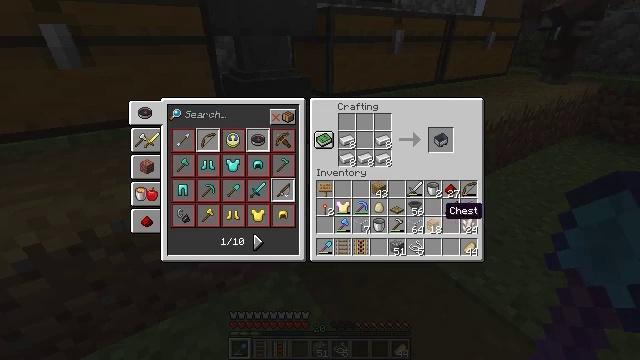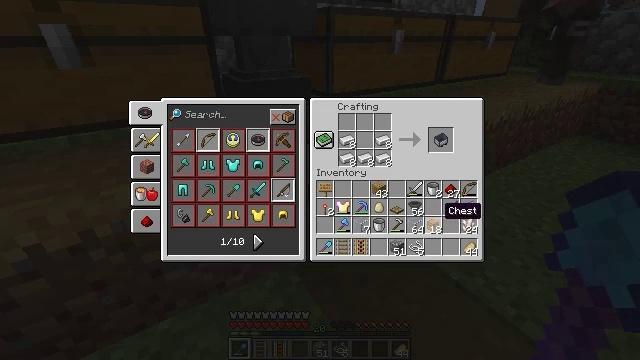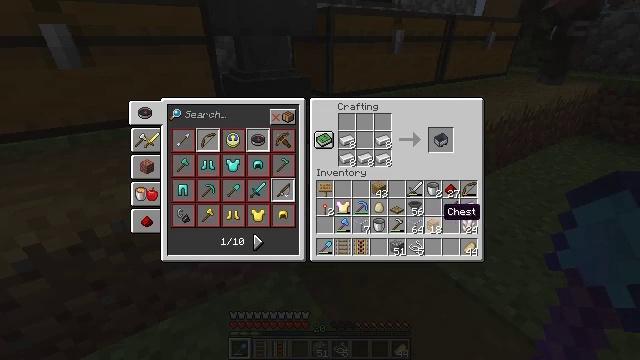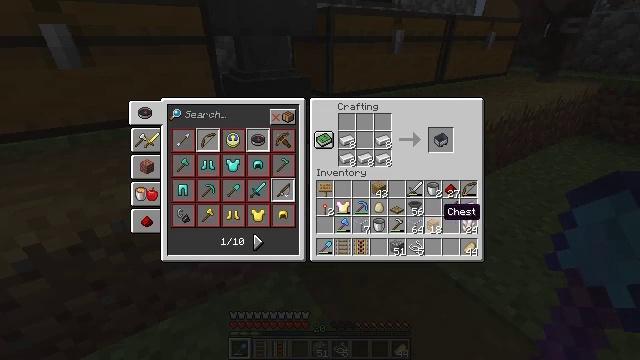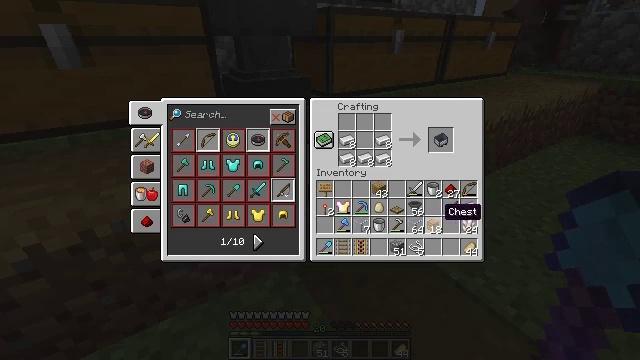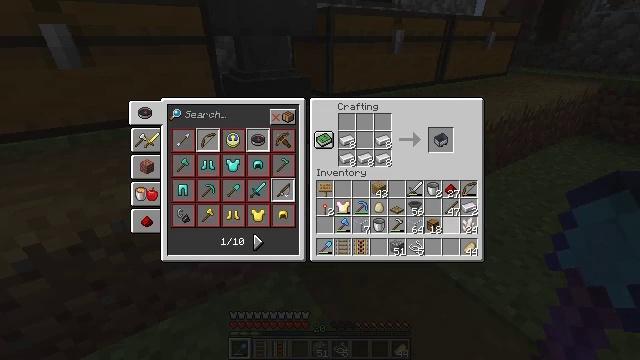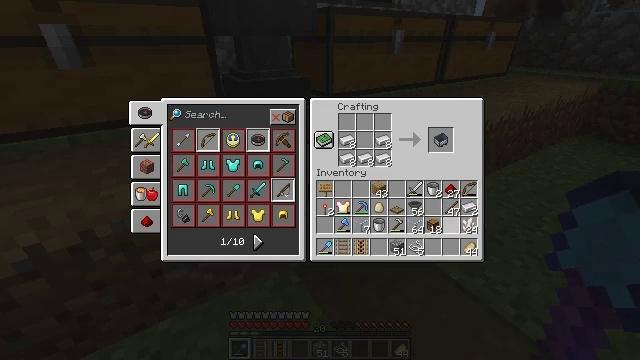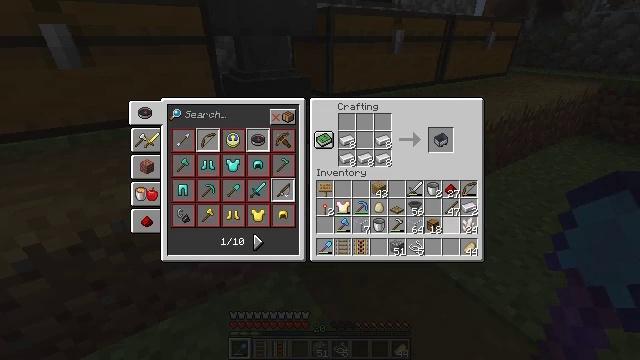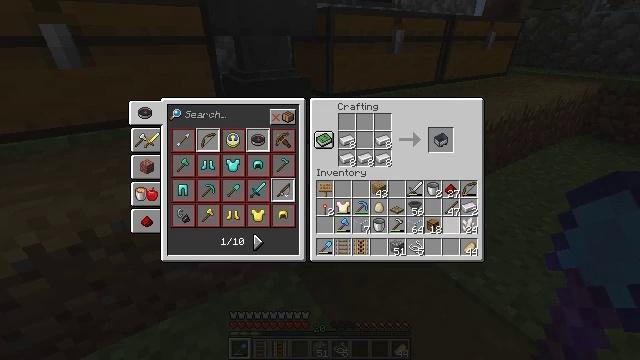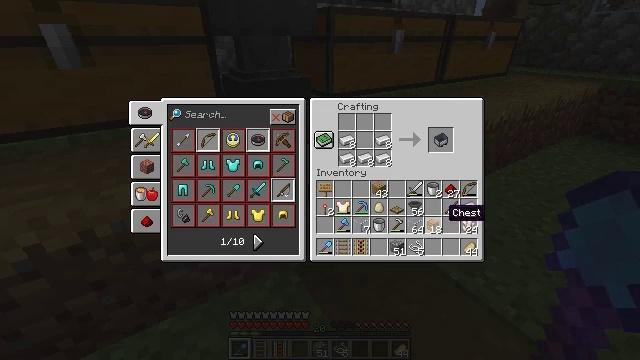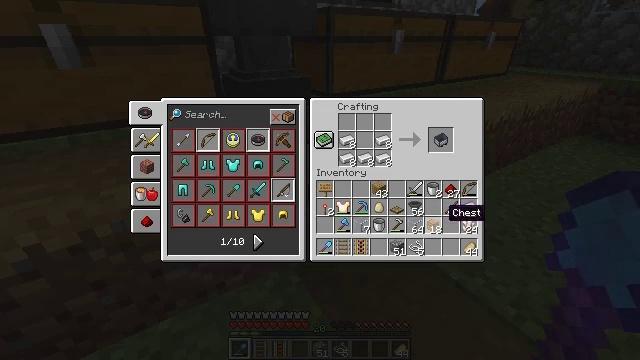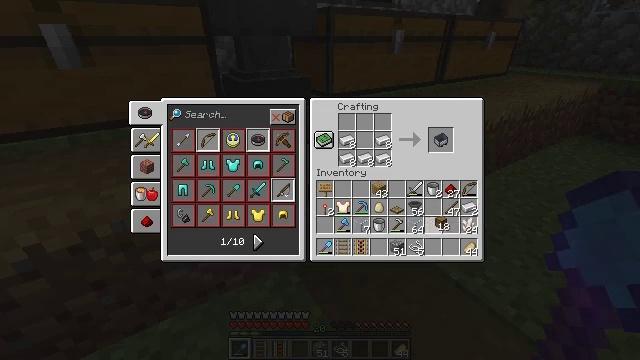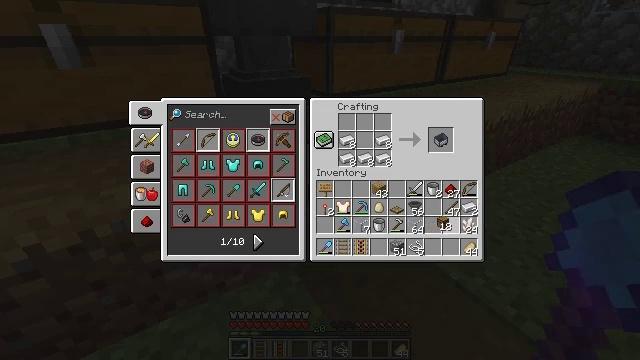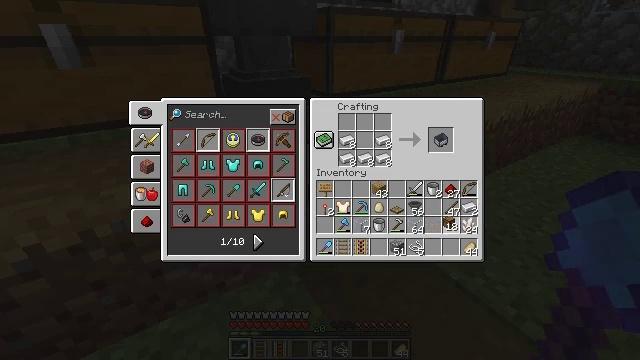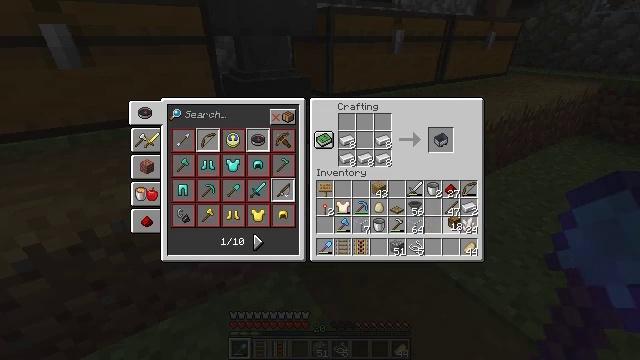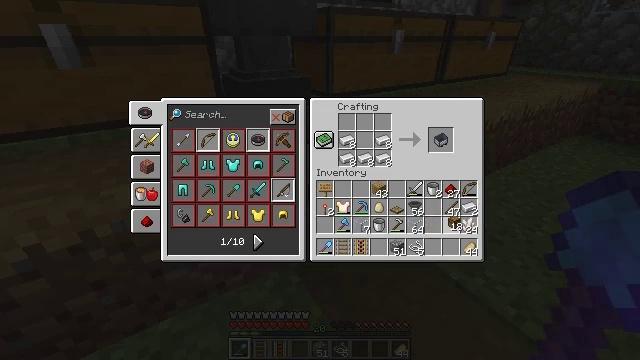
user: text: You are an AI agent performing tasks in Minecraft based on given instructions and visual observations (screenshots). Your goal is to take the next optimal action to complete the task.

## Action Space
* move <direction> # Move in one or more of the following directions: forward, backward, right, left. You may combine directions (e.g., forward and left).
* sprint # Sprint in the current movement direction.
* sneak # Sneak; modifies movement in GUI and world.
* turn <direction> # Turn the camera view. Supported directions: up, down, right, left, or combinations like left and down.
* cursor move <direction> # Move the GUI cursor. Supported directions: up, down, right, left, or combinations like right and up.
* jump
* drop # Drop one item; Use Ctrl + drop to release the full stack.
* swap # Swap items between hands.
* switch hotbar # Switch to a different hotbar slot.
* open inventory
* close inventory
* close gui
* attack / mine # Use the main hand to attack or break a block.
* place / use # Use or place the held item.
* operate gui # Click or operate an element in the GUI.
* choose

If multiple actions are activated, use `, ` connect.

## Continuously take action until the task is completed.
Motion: motion action
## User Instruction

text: Take iron ingots to craft a minecart.
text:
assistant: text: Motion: no_op
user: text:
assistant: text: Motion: no_op
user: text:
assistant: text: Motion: no_op
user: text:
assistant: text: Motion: no_op
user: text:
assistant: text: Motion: no_op
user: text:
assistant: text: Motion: no_op
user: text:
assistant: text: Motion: no_op
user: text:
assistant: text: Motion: no_op
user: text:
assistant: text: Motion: no_op
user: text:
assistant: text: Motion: no_op
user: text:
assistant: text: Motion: operate gui
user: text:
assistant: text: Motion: operate gui
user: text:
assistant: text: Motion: no_op
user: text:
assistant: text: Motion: no_op
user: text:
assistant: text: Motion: no_op
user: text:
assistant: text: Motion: no_op
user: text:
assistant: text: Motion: no_op
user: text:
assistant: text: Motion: operate gui
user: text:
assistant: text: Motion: operate gui
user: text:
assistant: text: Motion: operate gui
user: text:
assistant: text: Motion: no_op
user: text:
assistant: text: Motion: no_op
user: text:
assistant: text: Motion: cursor move left and down
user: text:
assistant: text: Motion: cursor move left and down
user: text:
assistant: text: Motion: no_op
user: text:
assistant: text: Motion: no_op
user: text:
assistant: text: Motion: no_op
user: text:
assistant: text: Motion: no_op
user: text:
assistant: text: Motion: no_op
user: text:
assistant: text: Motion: no_op